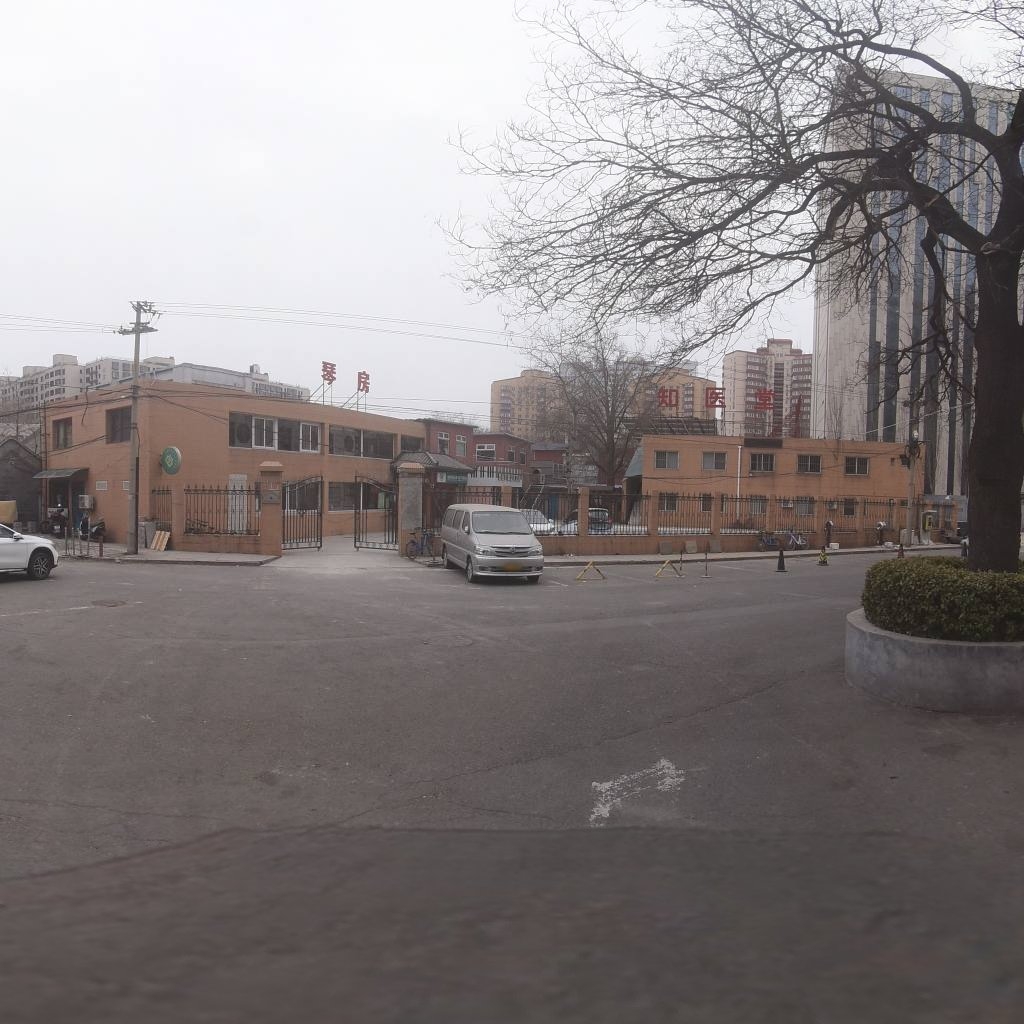
Region: Xicheng
Road damage annotations: transverse crack, manhole cover, manhole cover, transverse crack